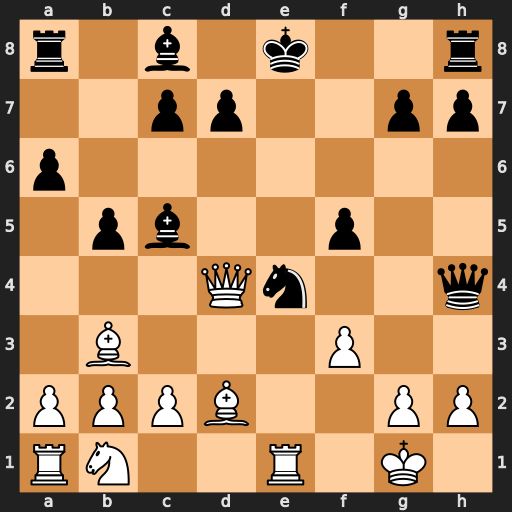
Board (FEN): r1b1k2r/2pp2pp/p7/1pb2p2/3Qn2q/1B3P2/PPPB2PP/RN2R1K1
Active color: w
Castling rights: kq
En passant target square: -
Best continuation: Rxe4+ fxe4 Qxc5